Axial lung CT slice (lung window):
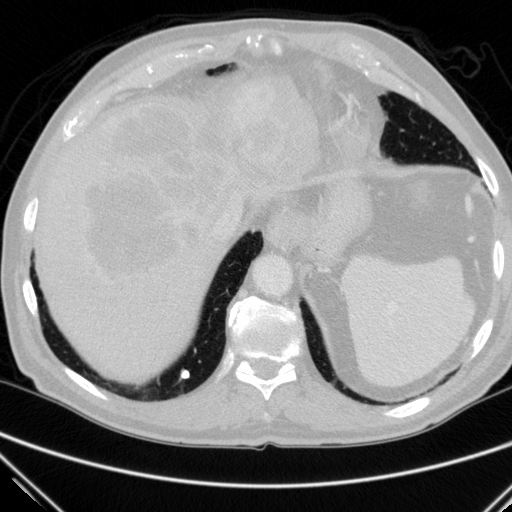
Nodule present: yes
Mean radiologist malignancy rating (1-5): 1.667